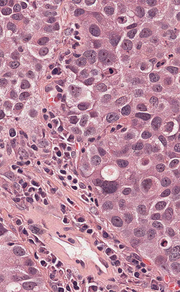
Tumor epithelial tissue: yes
Tumor-associated stroma tissue: yes
Normal tissue: no